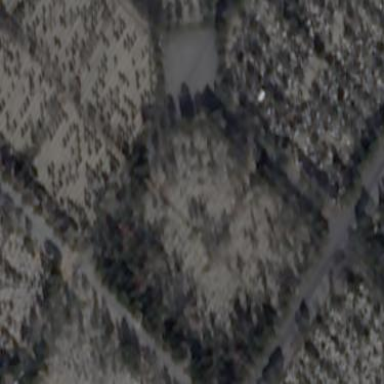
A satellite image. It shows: Cemetery.